Question: I would like to create an AIR app that can read and search into a table (xml file ? xls file ? don't know the simpliest).
Example :
I've got a table with 500 lines and 6 columns.

I would like to tell my AS3 code :
'''
If ("date == 6 July" && City == "San Francisco"){
show the hours();
'''
Do you know the simplisest way to do something like that ?
---
Thank you Aaron for your answer. And so, with xml, can I do that in my AS3 code ? :
I'm trying to search in my xml variables.
For example, I've got in my AS3
'''
var currentDate=new Date();
var month=currentDate.getMonth()+1;
var day=currentDate.getDate();
var months:Array = ["January", "February", "March", "April", "May", "June", "July", "August", "September", "October", "November", "December"];
var my_date:Date = new Date();
var today =(day+" "+ months[my_date.month])
'''
I'm trying to do that :
'''
var results:XMLList = myXML.row.(city == "San Francisco" && date == today);
if(results.length()){
for each(var row:XML in results){
trace(row.haute, row.basse, row.haute2, row.basse2);
}
'''
But it's not working.
How can I tell in an other working way that I want the code to search date == today ?
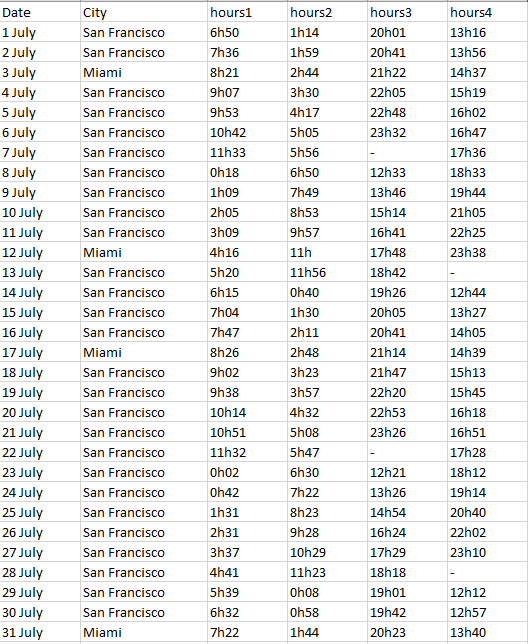
Answer: XML is the way to go. AS3 supports <URL> syntax which allows you to query an XML object easily.
For example, your XML could be structured like this:
'''
<xml>
<row>
<date>1 July</date>
<city>San Francisco</city>
<hours1>6h50</hours1>
<hours2>1h14</hours2>
<hours3>20h01</hours3>
<hours4>13h16</hours4>
</row>
</xml>
'''
Then you can query it like this:
'''
var results:XMLList = myXML.row.(date == "1 July" && city == "San Francisco");
if(results.length()){
for each(var row:XML in results){
trace(row.hours1, row.hours2, row.hours3, row.hours4);
}
}
'''